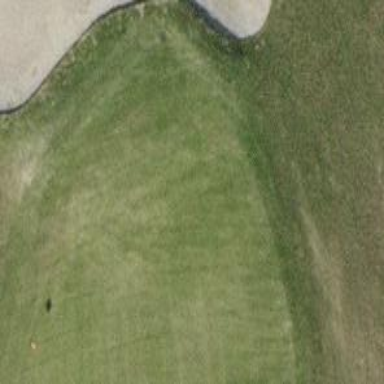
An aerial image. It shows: Golf hole.